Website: crate-barrel
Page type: billing-address
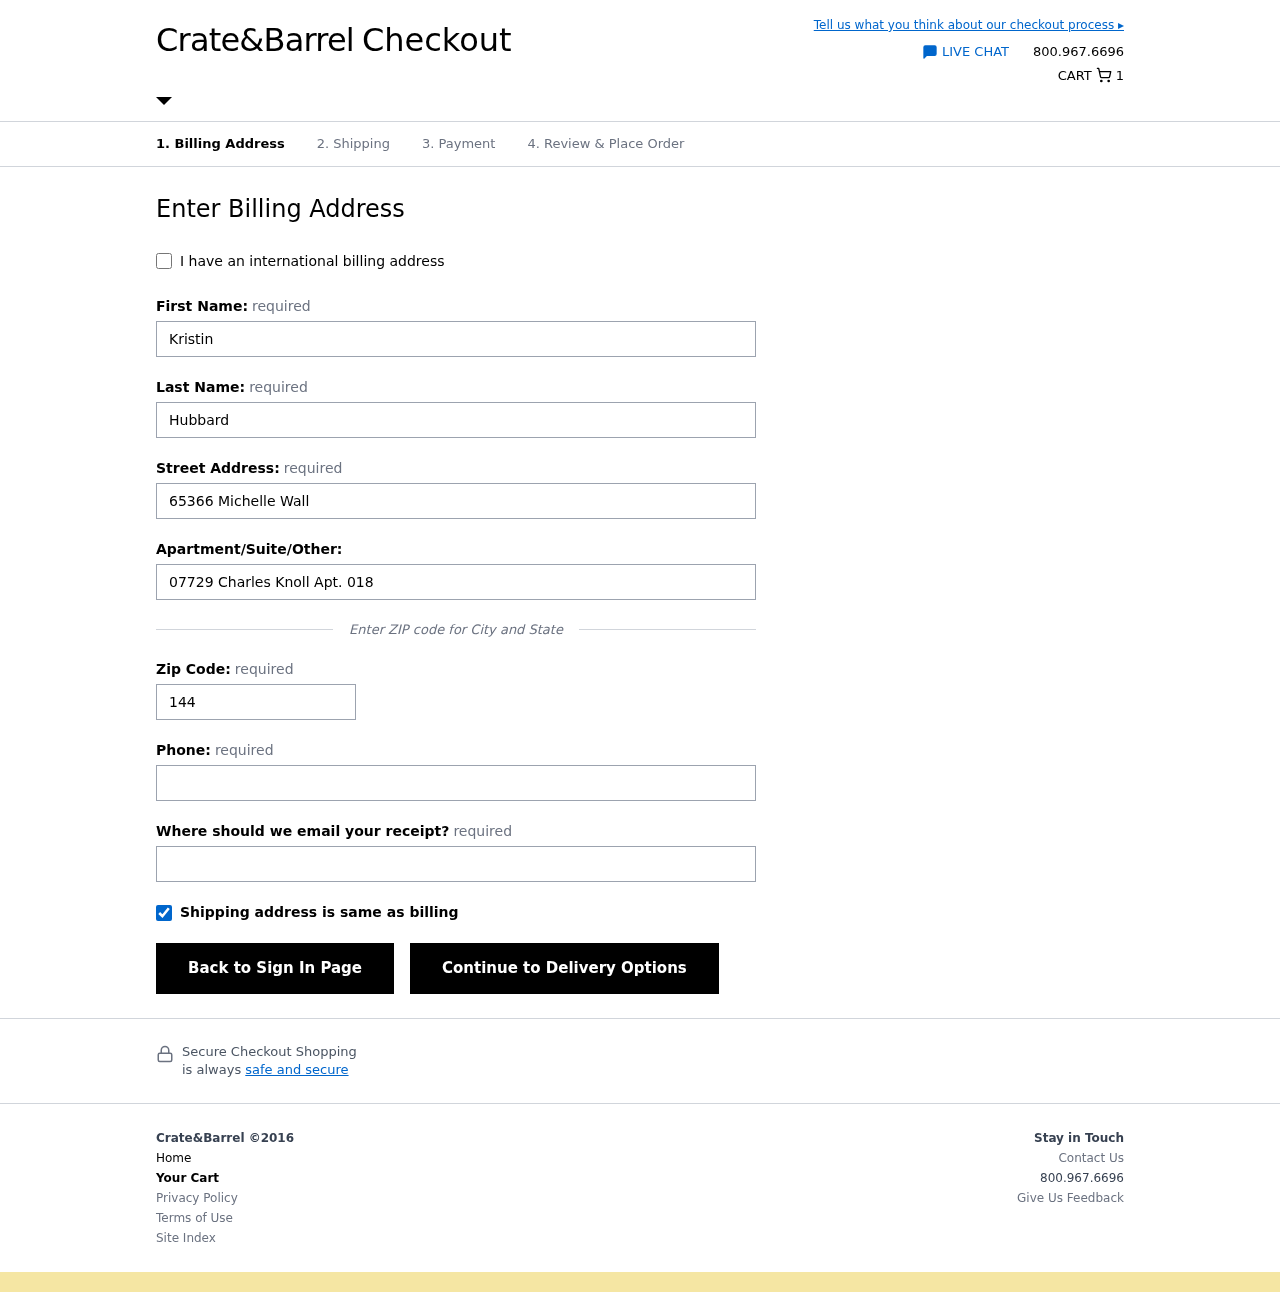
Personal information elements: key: PII_EMAIL
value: kristinhubbard@yahoo.com
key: PII_FIRSTNAME
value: Kristin
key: PII_LASTNAME
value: Hubbard
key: PII_PHONE
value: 7842538350
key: PII_POSTCODE
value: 14433
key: PII_STREET
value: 65366 Michelle Wall
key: PII_STREET2
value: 07729 Charles Knoll Apt. 018
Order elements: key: ORDER_NUM_ITEMS
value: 1